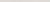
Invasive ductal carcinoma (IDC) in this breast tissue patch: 0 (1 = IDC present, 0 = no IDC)